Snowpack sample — Buffalo Mountain, Silverthorne, Colorado, USA (1/25/25, 10:11 AM MST)
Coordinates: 39.6222, -106.1139
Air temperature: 22 °F
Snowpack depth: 110 cm
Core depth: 20 cm
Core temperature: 48.2 °F
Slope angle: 12°, slope face: 102°
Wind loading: high
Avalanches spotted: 0
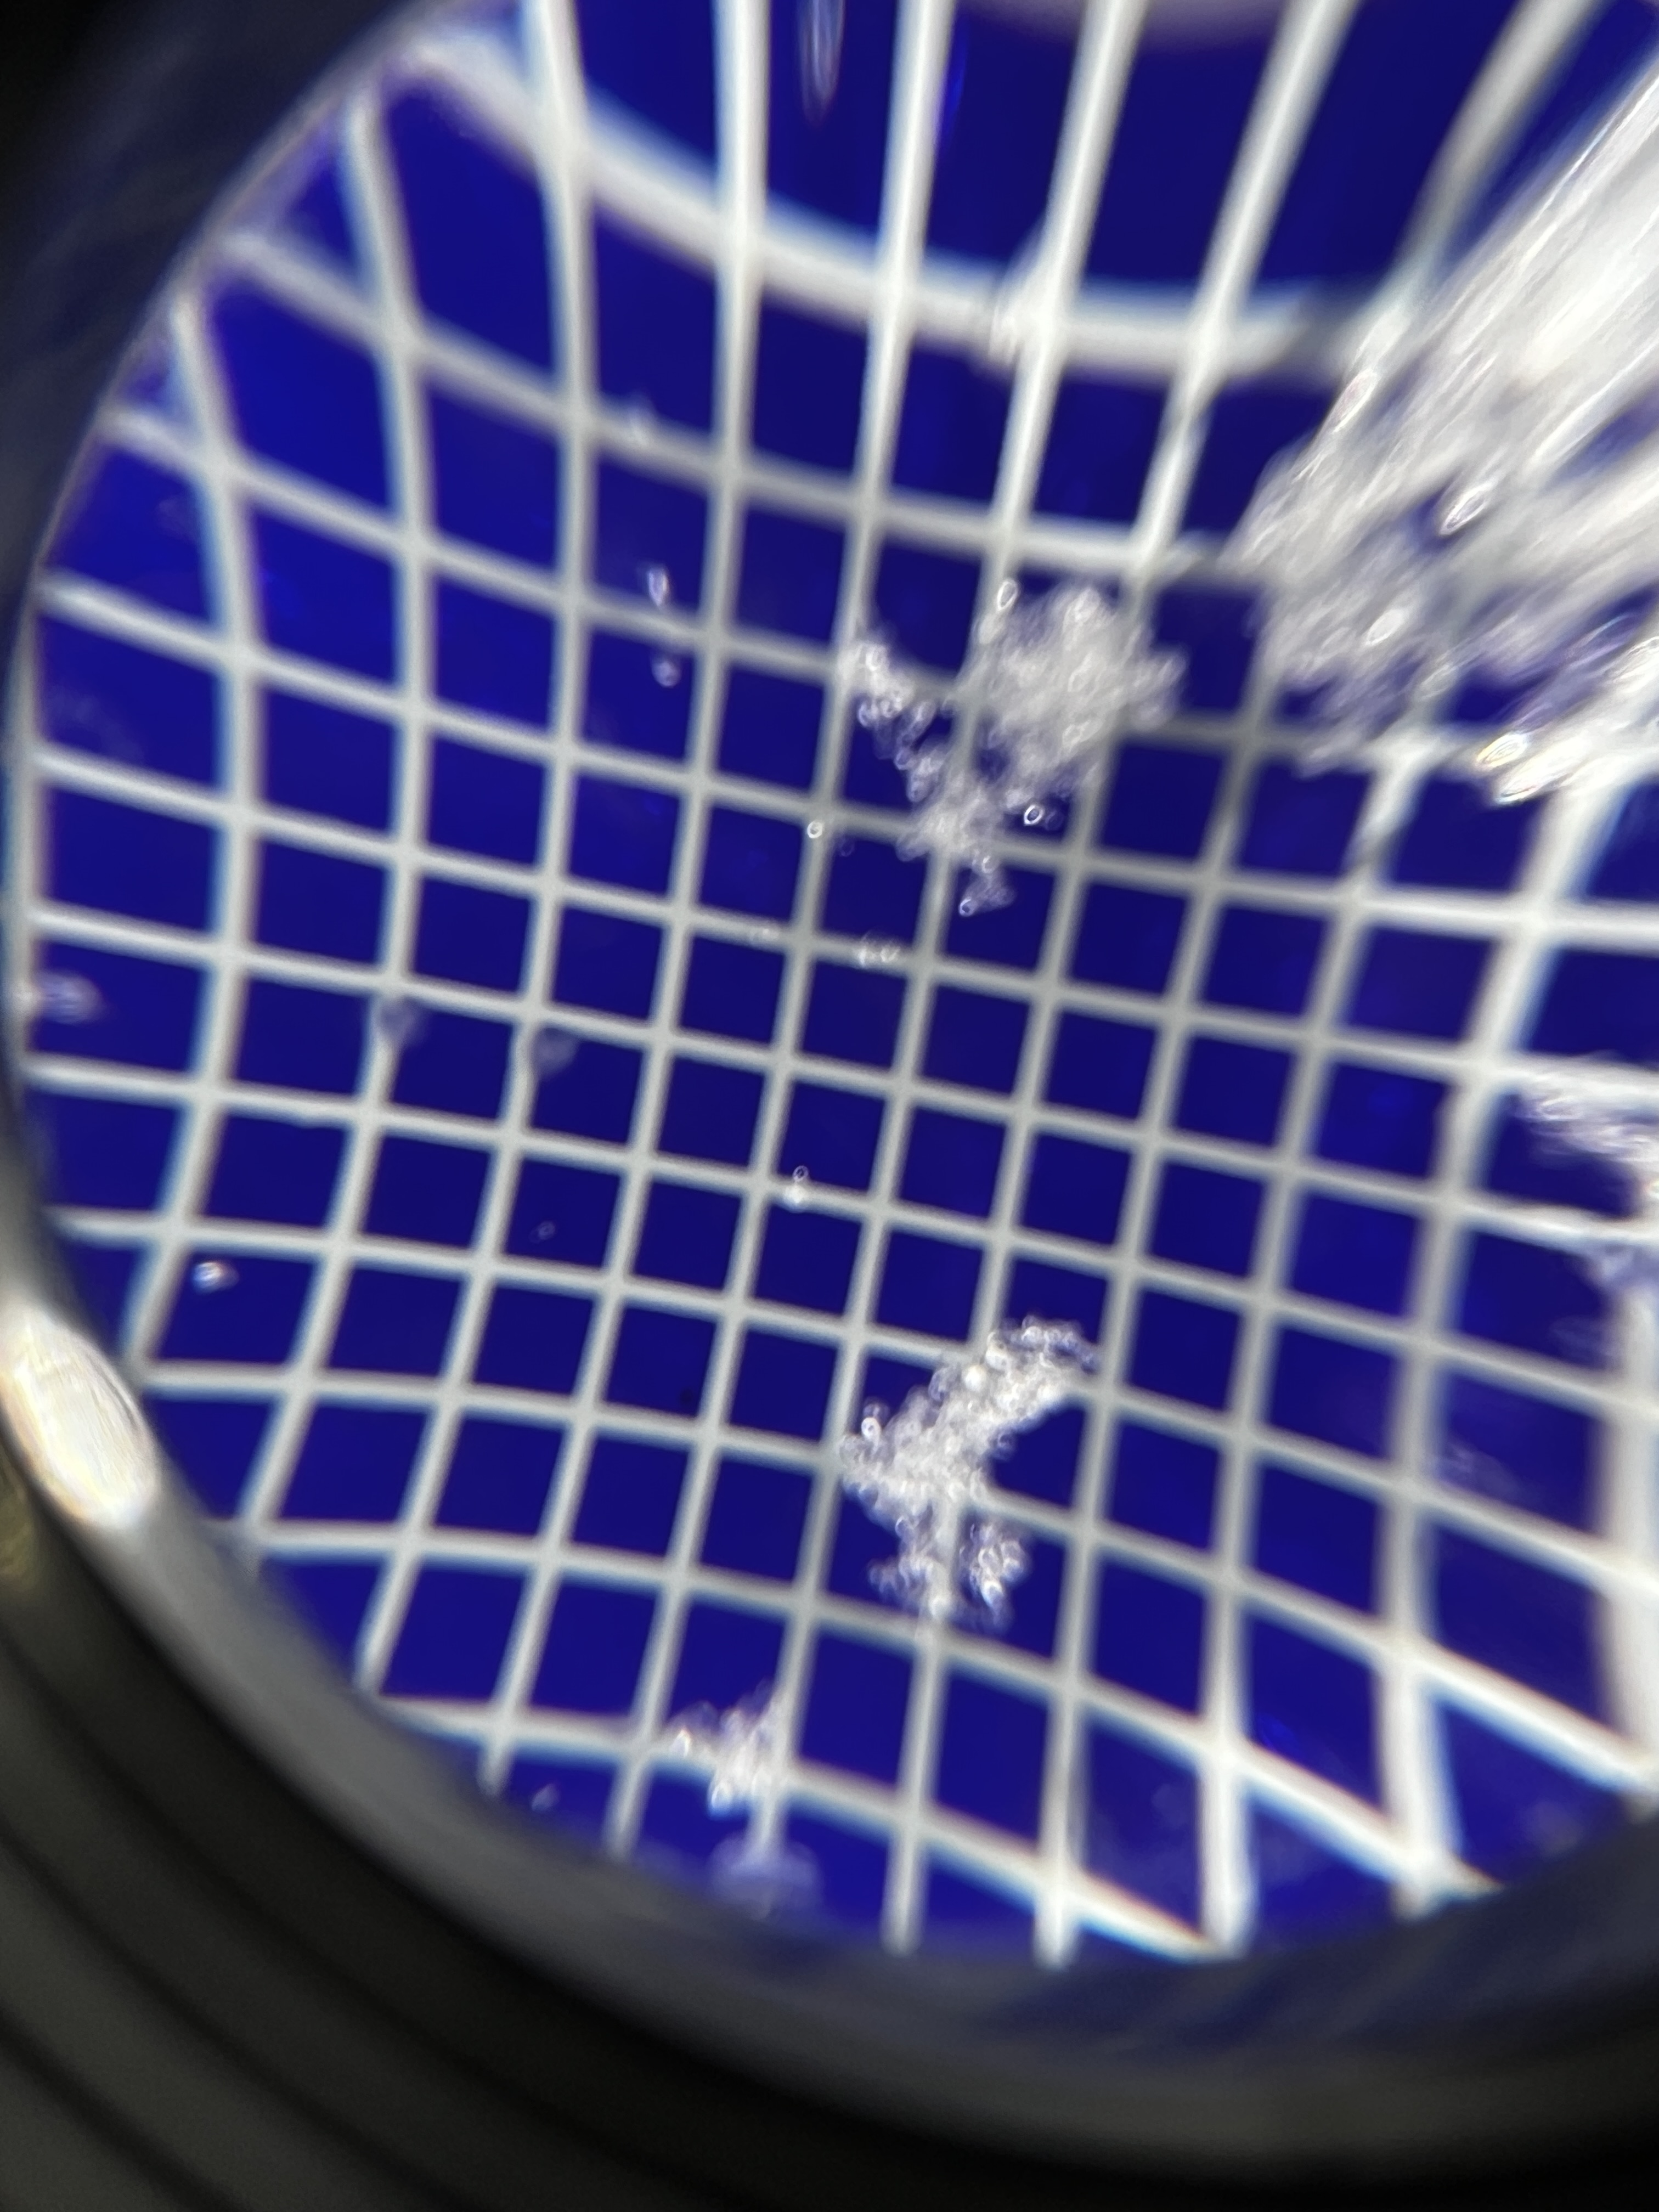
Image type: magnified_profile
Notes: No avalanches nearby, collected on the outskirts of a fire break 15 meters from the treeline, on way to Buffalo and Red Mountain